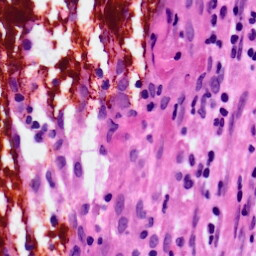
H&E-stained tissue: Lung